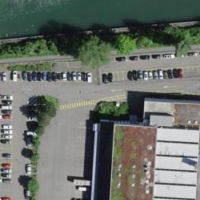
EUNIS habitat code: 57
Species observed at this site:
Phoenicurus ochruros